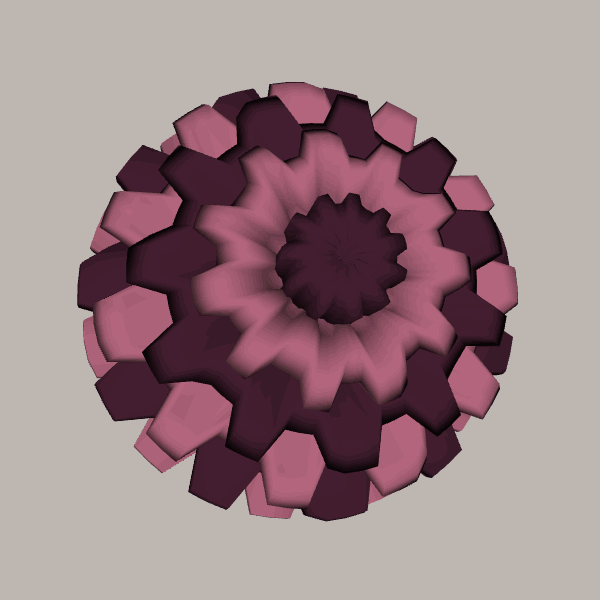
Background: light